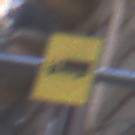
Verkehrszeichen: KFZZulaessigeGesamtmasse3Komma5TOhnePfeilsymbol
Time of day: MorningAfternoon
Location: Outdoor (Urban)
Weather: PartlyCloudy
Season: NotSpecified
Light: Natural